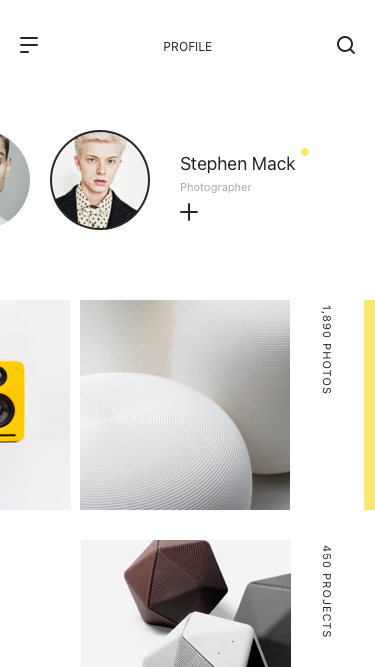
Text in this UI design:
1,890 photos
450 projects
Stephen Mack
Photographer